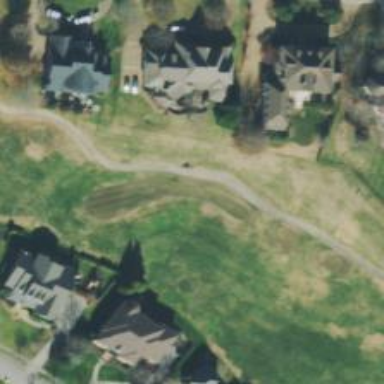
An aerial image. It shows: Path for golf carts.